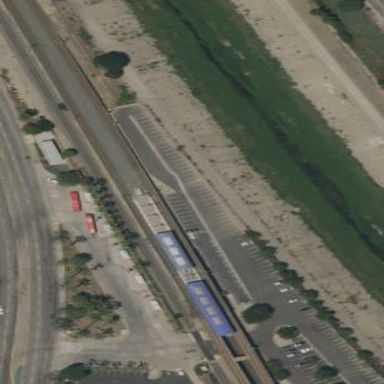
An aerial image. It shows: Bus station that also serves as public transport station.